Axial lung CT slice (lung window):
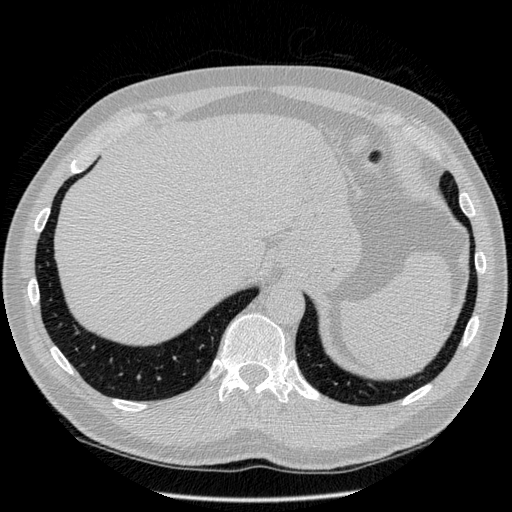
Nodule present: no